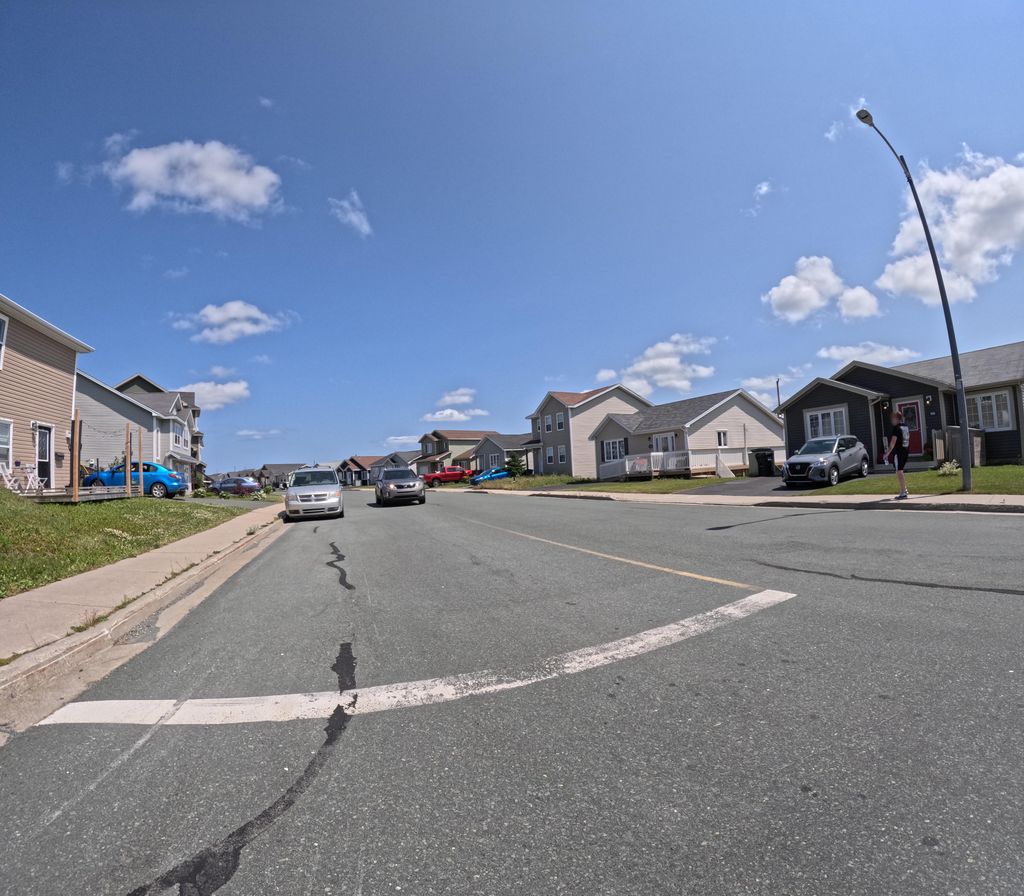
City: st_johns